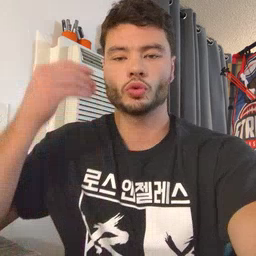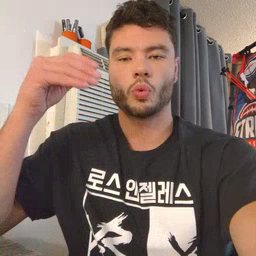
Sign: store